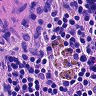
Metastatic tissue present: no